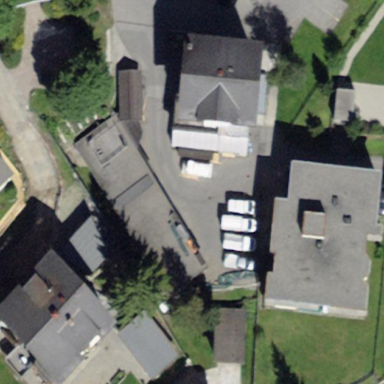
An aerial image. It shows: Flat-roofed building.